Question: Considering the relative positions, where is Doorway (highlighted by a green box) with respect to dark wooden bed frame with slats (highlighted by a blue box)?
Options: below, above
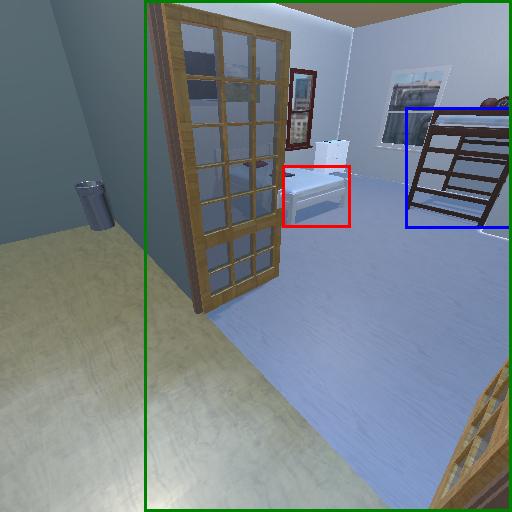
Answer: below